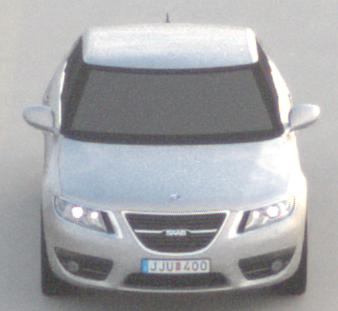
Make: Saab
Model: 5-Sep
Detailed model: 9-5 1.6T
Model produced from: 2010/06
Model produced until: 2011/12
Doors: 4
Color: white
Road condition: dry road
Daytime: sunrise or sunset
Contrast: low contrast